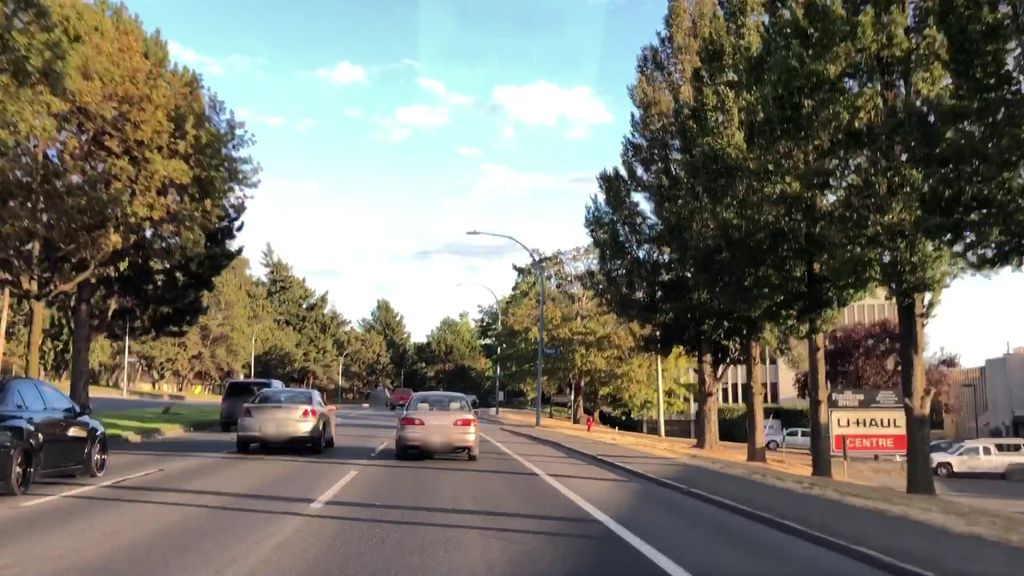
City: victoria